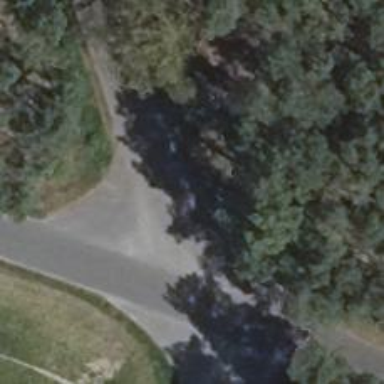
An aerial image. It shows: Road with "give way" sign.